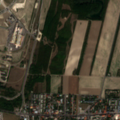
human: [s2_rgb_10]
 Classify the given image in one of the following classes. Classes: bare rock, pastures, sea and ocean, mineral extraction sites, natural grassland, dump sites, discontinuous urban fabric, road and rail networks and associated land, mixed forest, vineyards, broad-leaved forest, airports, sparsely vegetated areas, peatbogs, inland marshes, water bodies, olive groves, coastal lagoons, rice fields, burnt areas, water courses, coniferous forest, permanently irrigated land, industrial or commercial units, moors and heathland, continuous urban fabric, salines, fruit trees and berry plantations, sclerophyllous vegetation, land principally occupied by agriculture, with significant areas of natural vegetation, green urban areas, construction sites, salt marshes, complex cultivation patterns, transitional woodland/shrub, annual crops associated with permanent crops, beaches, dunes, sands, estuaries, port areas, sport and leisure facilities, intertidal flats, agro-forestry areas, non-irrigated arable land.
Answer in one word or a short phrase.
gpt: continuous urban fabric, discontinuous urban fabric, industrial or commercial units, construction sites, non-irrigated arable land, land principally occupied by agriculture, with significant areas of natural vegetation